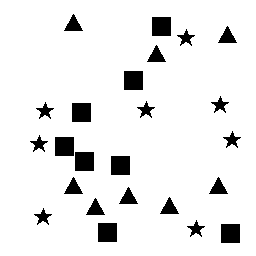
Squares: 8
Triangles: 8
Stars: 8
Total shapes: 24